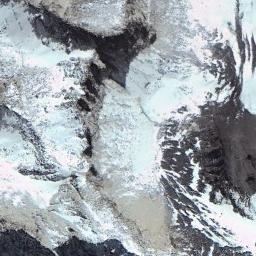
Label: snowberg